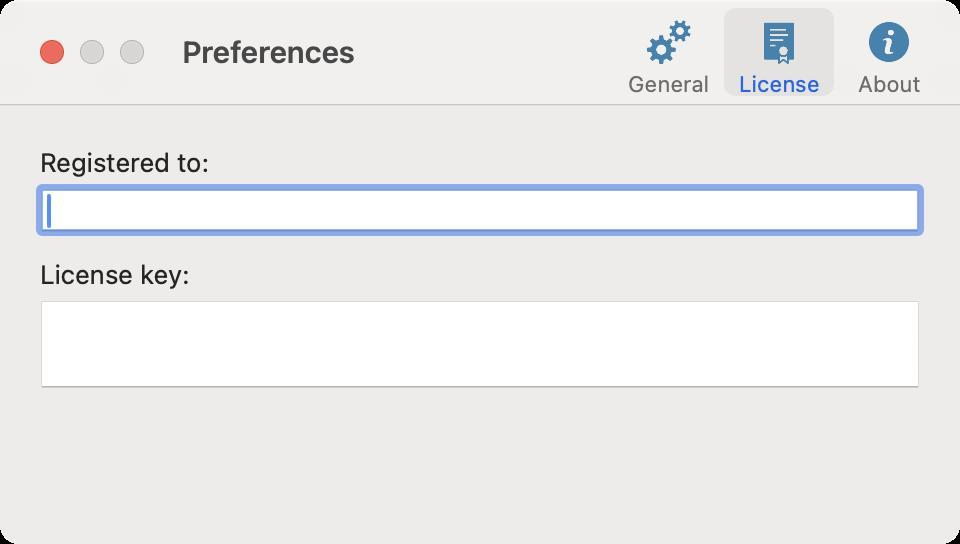
Accessibility tree:
{"name": "Preferences", "role": "AXWindow", "description": null, "role_description": "standard window", "value": null, "position": "542.00;408.00", "size": "480;272", "children": [{"name": null, "role": "AXStaticText", "description": null, "role_description": "text", "value": "Registered to:", "position": "18.00;72.00", "size": "89;17", "children": []}, {"name": null, "role": "AXTextField", "description": null, "role_description": "text field", "value": "", "position": "20.00;94.00", "size": "440;22", "children": []}, {"name": null, "role": "AXStaticText", "description": null, "role_description": "text", "value": "License key:", "position": "18.00;128.00", "size": "79;17", "children": []}, {"name": null, "role": "AXTextField", "description": null, "role_description": "text field", "value": "", "position": "20.00;150.00", "size": "440;44", "children": []}, {"name": null, "role": "AXToolbar", "description": null, "role_description": "toolbar", "value": null, "position": "0.00;0.00", "size": "480;52", "children": [{"name": "General", "role": "AXButton", "description": null, "role_description": "button", "value": null, "position": "307.00;0.00", "size": "55;52", "children": []}, {"name": "License", "role": "AXButton", "description": null, "role_description": "button", "value": null, "position": "362.00;0.00", "size": "55;52", "children": []}, {"name": "About", "role": "AXButton", "description": null, "role_description": "button", "value": null, "position": "417.00;0.00", "size": "55;52", "children": []}]}, {"name": null, "role": "AXButton", "description": null, "role_description": "close button", "value": null, "position": "19.00;18.00", "size": "14;16", "children": []}, {"name": null, "role": "AXButton", "description": null, "role_description": "full screen button", "value": null, "position": "59.00;18.00", "size": "14;16", "children": [{"name": null, "role": "AXGroup", "description": null, "role_description": "group", "value": null, "position": "59.00;18.00", "size": "14;16", "children": [{"name": null, "role": "AXGroup", "description": null, "role_description": "group", "value": null, "position": "59.00;18.00", "size": "14;16", "children": []}]}]}, {"name": null, "role": "AXButton", "description": null, "role_description": "minimize button", "value": null, "position": "39.00;18.00", "size": "14;16", "children": []}, {"name": null, "role": "AXStaticText", "description": null, "role_description": "text", "value": "Preferences", "position": "87.00;0.00", "size": "220;52", "children": []}]}